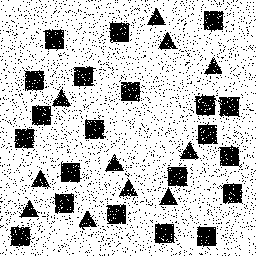
Squares: 21
Triangles: 11
Stars: 0
Total shapes: 32